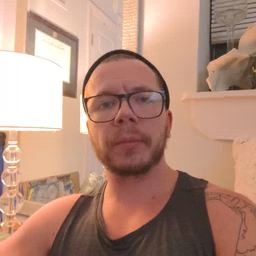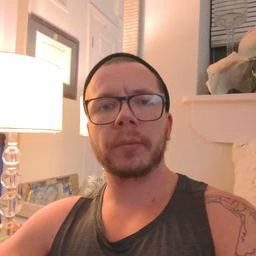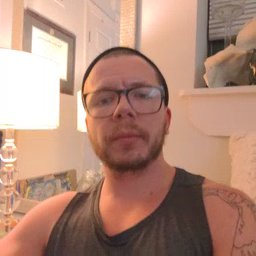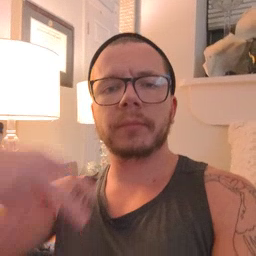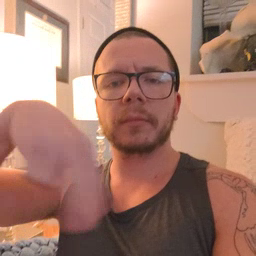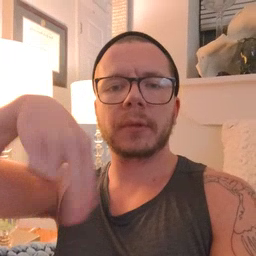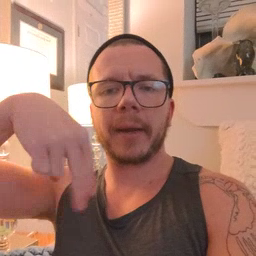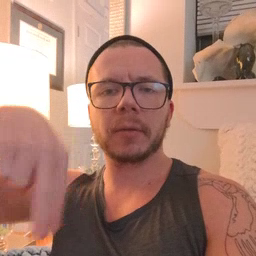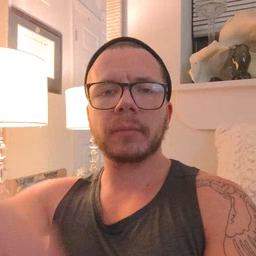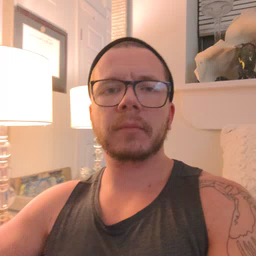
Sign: dance